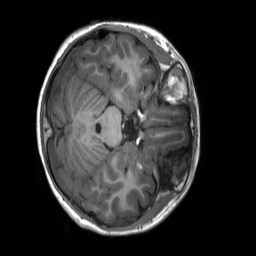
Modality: T1w
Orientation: axial
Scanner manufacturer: siemens
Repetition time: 2.3 s
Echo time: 0.00229 s